Field crop: maize
Growth stage: 2
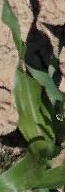
Species: maize